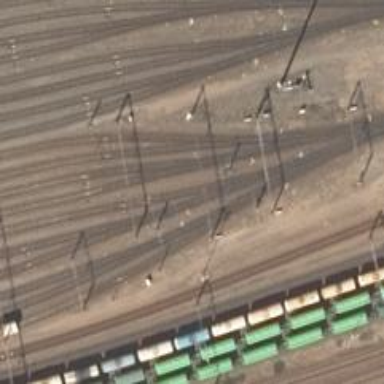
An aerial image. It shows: Rail yard with electrified contact lines for the trains.